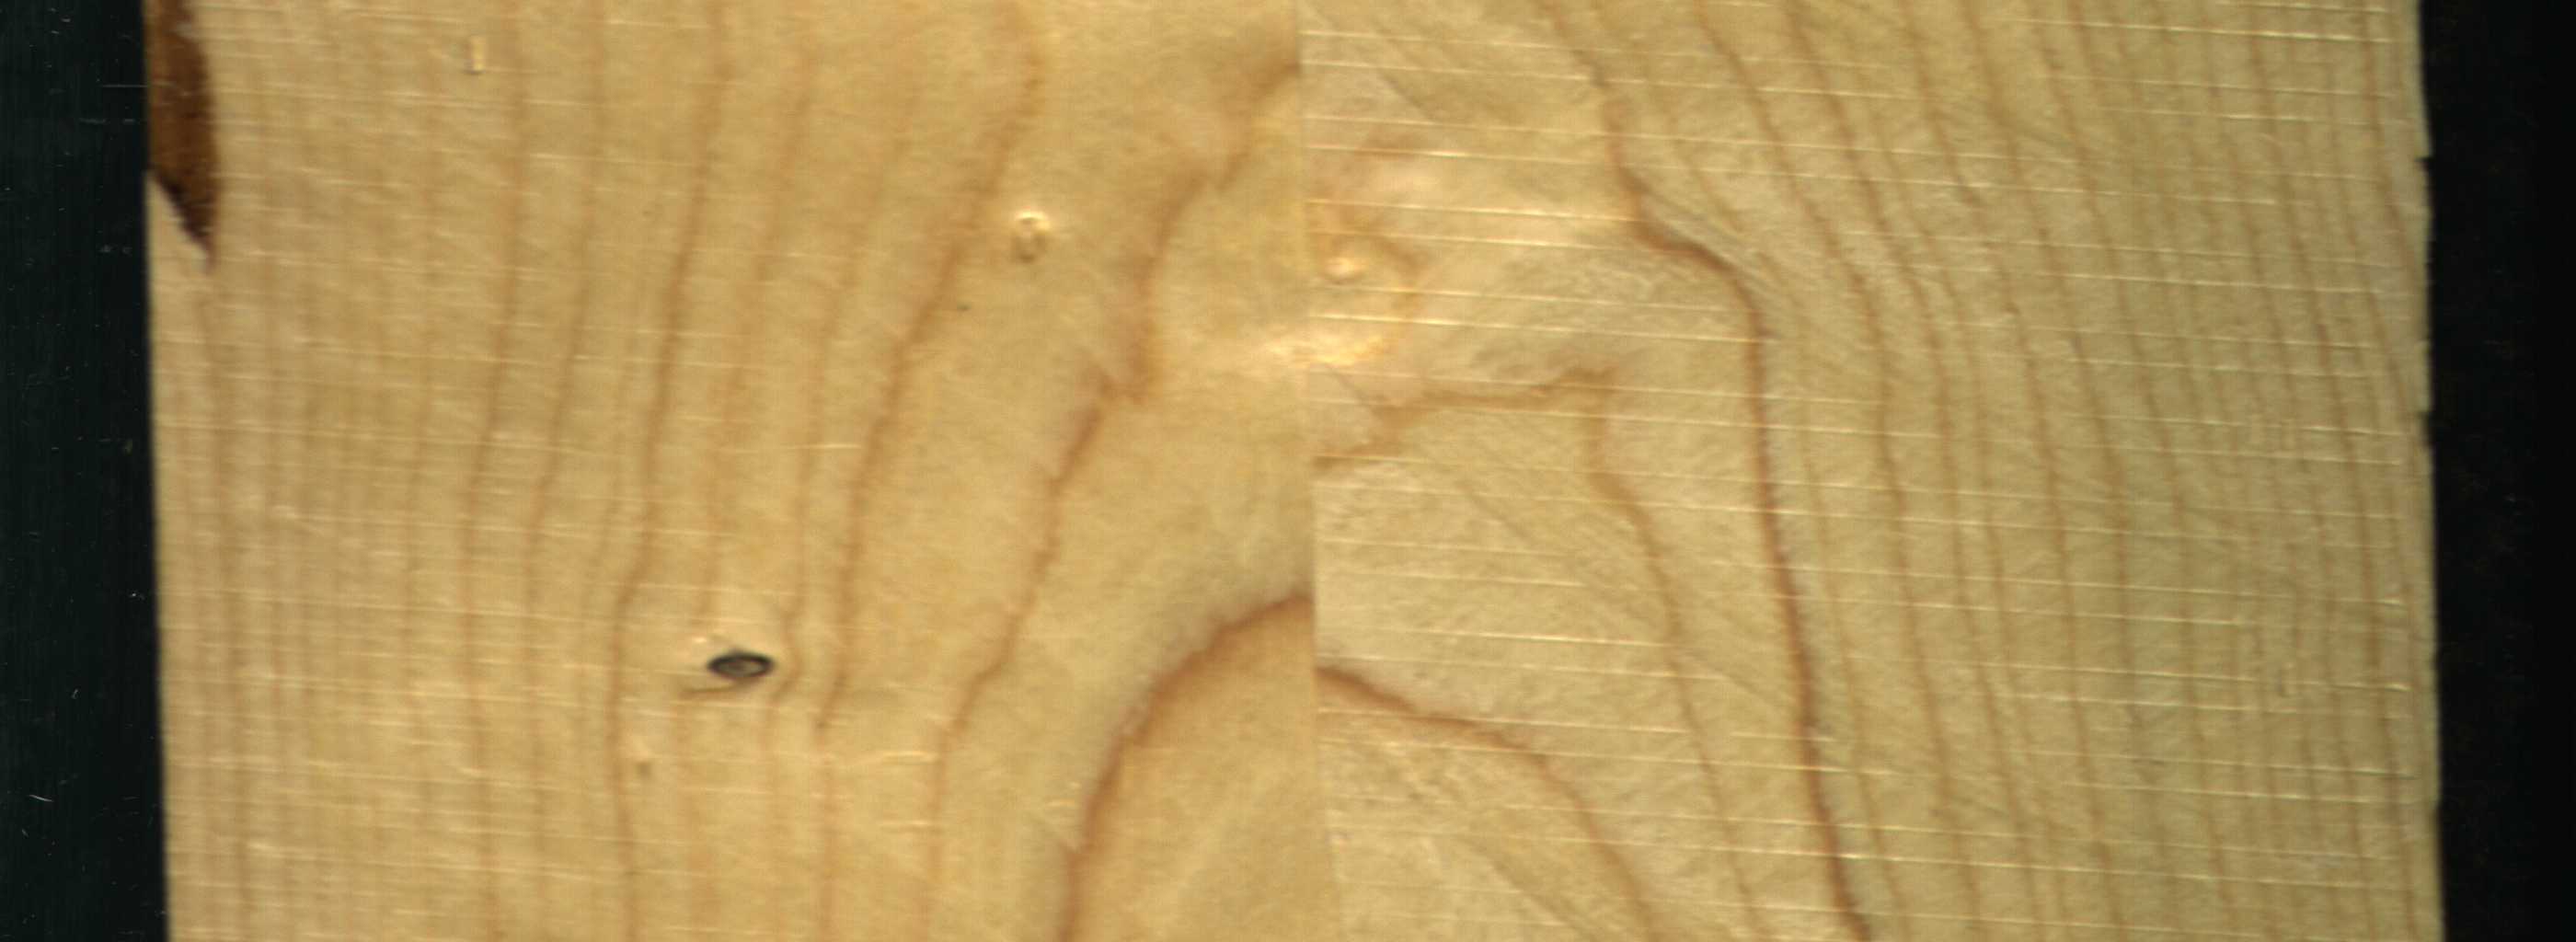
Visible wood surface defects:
resin
Live_Knot